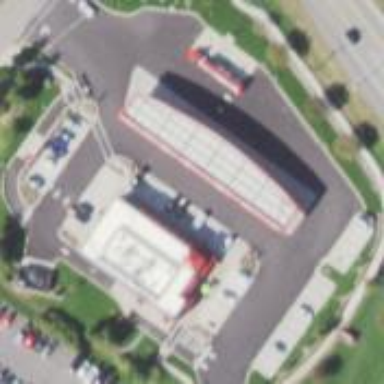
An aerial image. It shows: Fuel station.